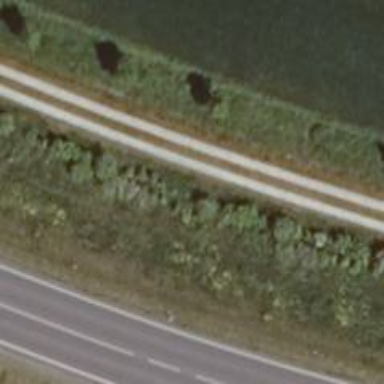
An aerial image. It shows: Track road with concrete surface and grade 1 track type.